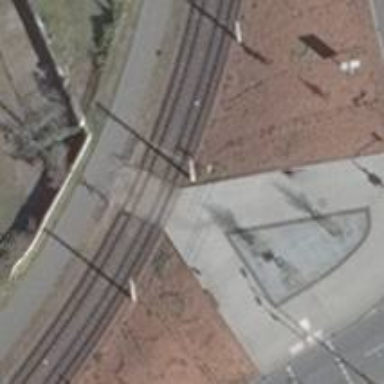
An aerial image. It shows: Uncontrolled tram crossing.